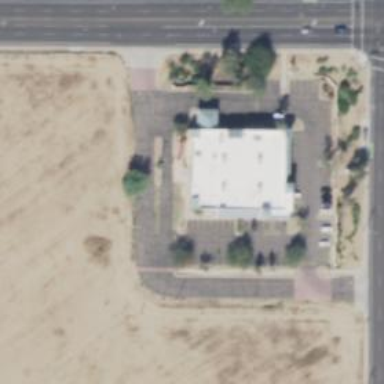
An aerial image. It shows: Pharmacy providing healthcare services.